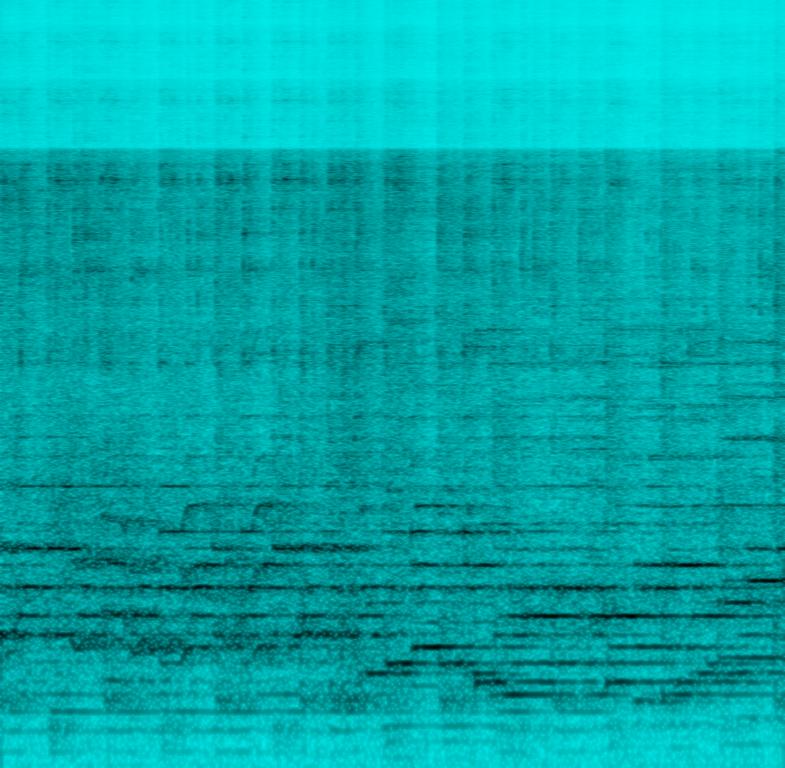
This music is instrumental. The tempo is fast with a melodious harmony with synthesiser arrangements, drumming, tambourine beats and some unidentifiable instruments.The audio quality is inferior with an incoherent audio. The music style is Asian/ Chinese.